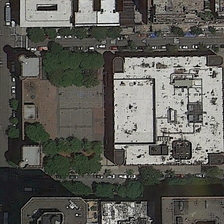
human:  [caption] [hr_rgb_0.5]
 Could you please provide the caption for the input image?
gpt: some buildings and green trees are in a school .

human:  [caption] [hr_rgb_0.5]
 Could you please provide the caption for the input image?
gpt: some buildings and green trees are in a school .

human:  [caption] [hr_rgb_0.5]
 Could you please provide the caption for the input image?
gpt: some buildings and green trees are in a school .

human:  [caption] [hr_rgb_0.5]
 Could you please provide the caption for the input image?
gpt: some buildings and green trees are in a school .

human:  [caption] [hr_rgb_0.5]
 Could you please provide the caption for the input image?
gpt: some buildings and green trees are in a school .